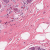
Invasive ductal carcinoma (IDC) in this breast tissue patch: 0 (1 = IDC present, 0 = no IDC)